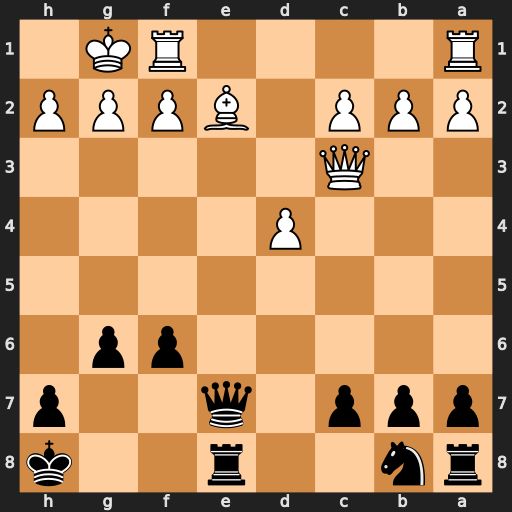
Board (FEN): rn2r2k/ppp1q2p/5pp1/8/3P4/2Q5/PPP1BPPP/R4RK1
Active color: b
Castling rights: -
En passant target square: -
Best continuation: Qxe2 Rfe1 Qb5